Question: Please I want to know how to make something similar to sunrise using css3.
Below is a sample.

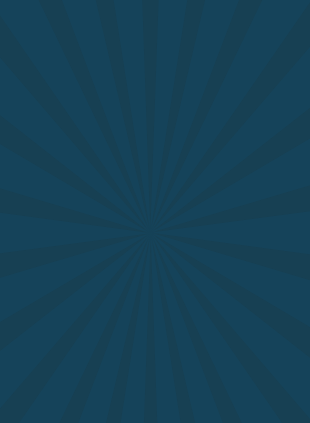
Answer: This article (though it talks about animating the rays also) decribes making a suburst pattern <URL>.
But, I would use an svg image. See <URL>
the SVG:
'''
<?xml version="1.0" encoding="utf-8"?>
<!DOCTYPE svg PUBLIC "-//W3C//DTD SVG 1.1//EN"
"http://www.w3.org/Graphics/SVG/1.1/DTD/svg11.dtd">
<svg width="512px" height="512px" viewBox="-256 -256 512 512"
xmlns="http://www.w3.org/2000/svg" version="1.1"
xmlns:xlink="http://www.w3.org/1999/xlink">
<title>Burst</title>
<defs>
<g id="burst">
<g id="quad">
<path id="ray" d="M0,0 -69,-500 69,-500 z" />
<use xlink:href="#ray" transform="rotate(30)"/>
<use xlink:href="#ray" transform="rotate(60)"/>
<use xlink:href="#ray" transform="rotate(90)"/>
</g>
<use xlink:href="#quad" transform="rotate(120)"/>
<use xlink:href="#quad" transform="rotate(240)"/>
</g>
<radialGradient id="grad" cx="50%" cy="50%" r="50%" fx="50%" fy="50%">
<stop offset="0%" stop-color="white" stop-opacity="0.65"/>
<stop offset="100%" stop-color="black" stop-opacity="0.65"/>
</radialGradient>
<!-- a circle mask -->
<mask id="m"><circle r="256" fill="white"/></mask>
</defs>
<!-- added a mask and scaled it to a different aspect ratio below. scale(x,y) -->
<g mask="url(#m)" transform="scale(1, 0.75)">
<use xlink:href="#burst" fill="lightslateblue"/>
<use xlink:href="#burst" fill="darkslateblue" transform="rotate(15)"/>
<circle r="360px" fill="url(#grad)" />
</g>
</svg>
'''